Interaction volume radius: 5 \u00c5
Interaction volume height: 30 \u00c5
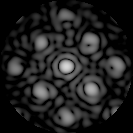
Disorder parameter: 0.3097